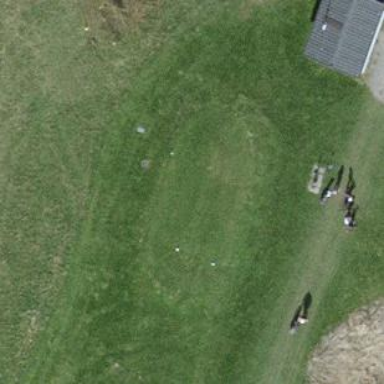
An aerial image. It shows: Golf tee on grass surface.